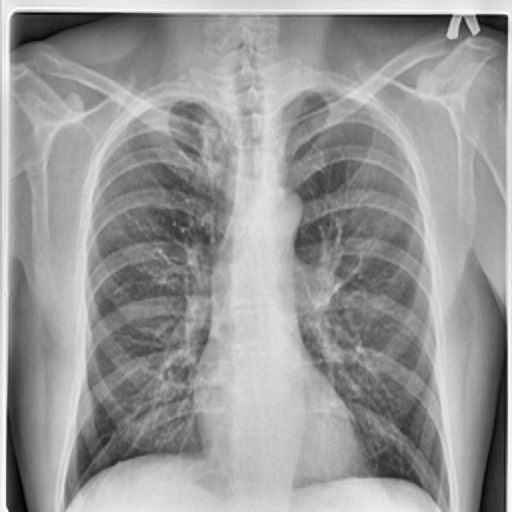
Finding: TUBERCULOSIS